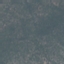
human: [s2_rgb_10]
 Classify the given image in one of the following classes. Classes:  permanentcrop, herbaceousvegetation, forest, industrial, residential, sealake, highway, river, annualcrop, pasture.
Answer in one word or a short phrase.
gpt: HerbaceousVegetation